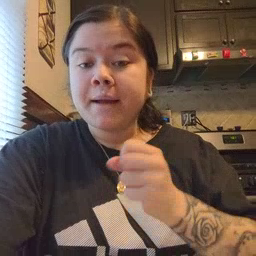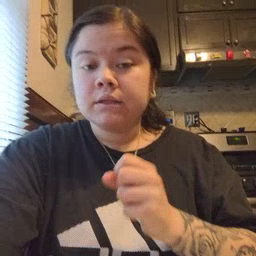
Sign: make